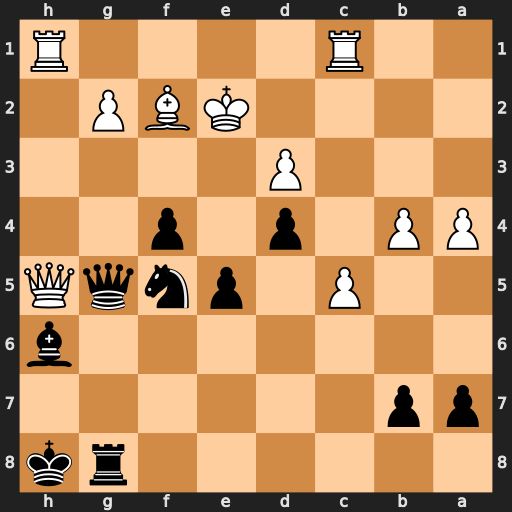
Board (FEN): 6rk/pp6/7b/2P1pnqQ/PP1p1p2/3P4/4KBP1/2R4R
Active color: b
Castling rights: -
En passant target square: -
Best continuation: f3+ Qxf3 Qd2+ Kf1 Qxc1+